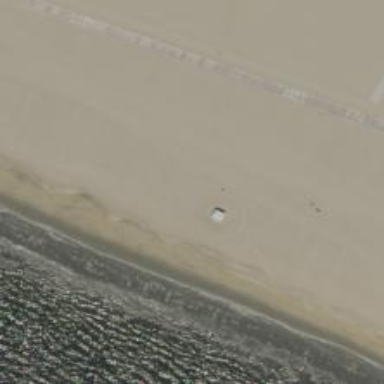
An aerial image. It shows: Lifeguard on duty.